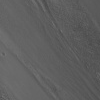
Atmospheric dust classification: not_dusty